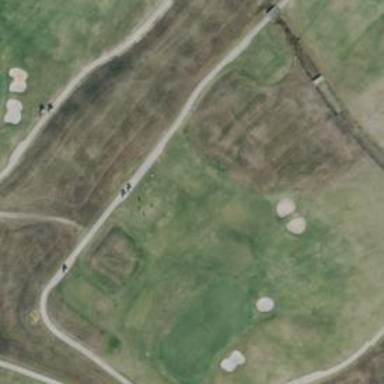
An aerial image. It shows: Rough area in golf course.